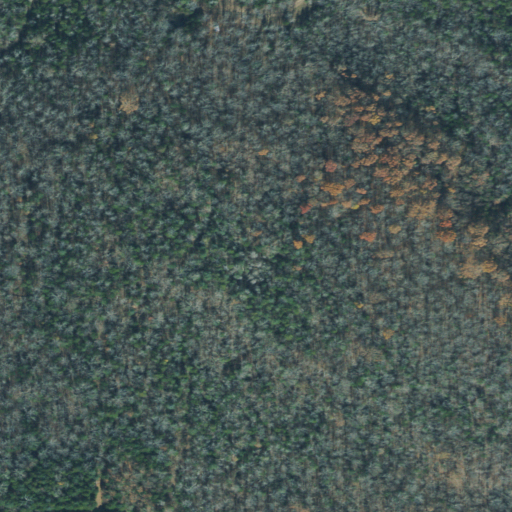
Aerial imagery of mountain in Tennessee named Bett Ray Hill containing deciduous forest, mixed forest, and evergreen forest